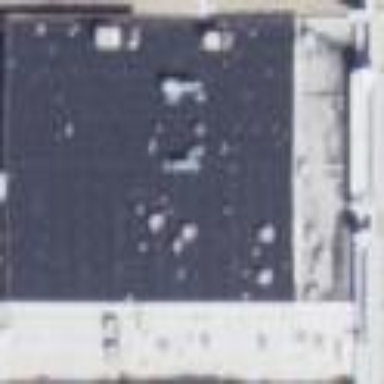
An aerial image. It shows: Retail building with flat roof.